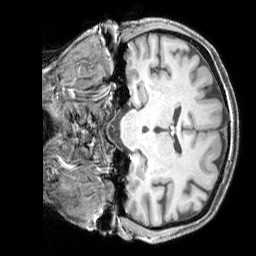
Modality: T1w
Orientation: coronal
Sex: female
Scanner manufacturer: siemens
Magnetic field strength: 3 T
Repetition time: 2.3 s
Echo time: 0.00226 s